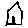
Label: house